Question: What is the value of the measurement in the image?
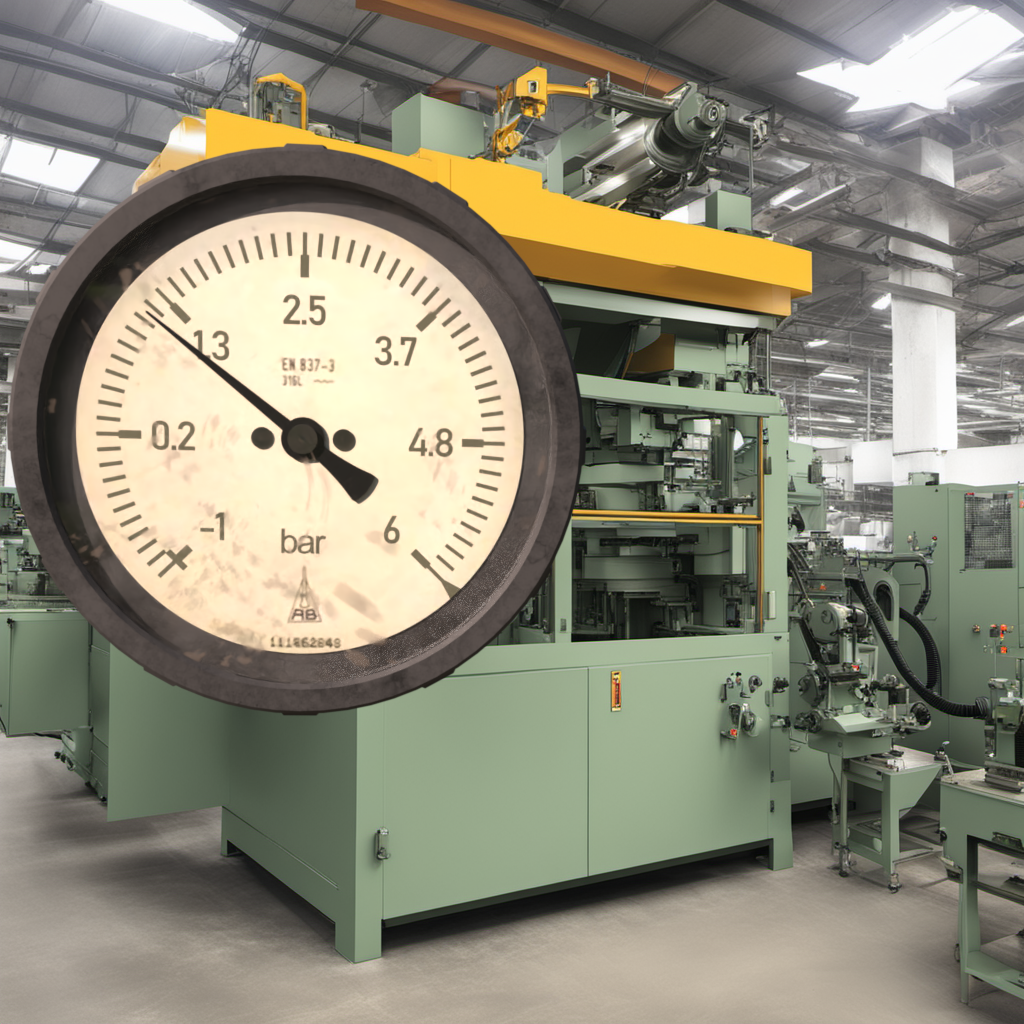
Answer: The result is 1.16
Question: What is the range of the measurement shown in the image?
Answer: The range is from -1 to 6
Question: What is the minimum and maximum reading range of this measurement?
Answer: The minimum value is -1 and the maximum value is 6